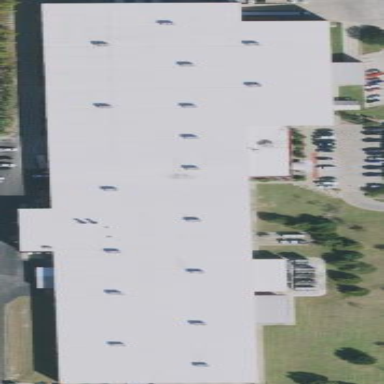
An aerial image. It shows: Industrial building.